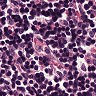
Metastatic tissue present: no